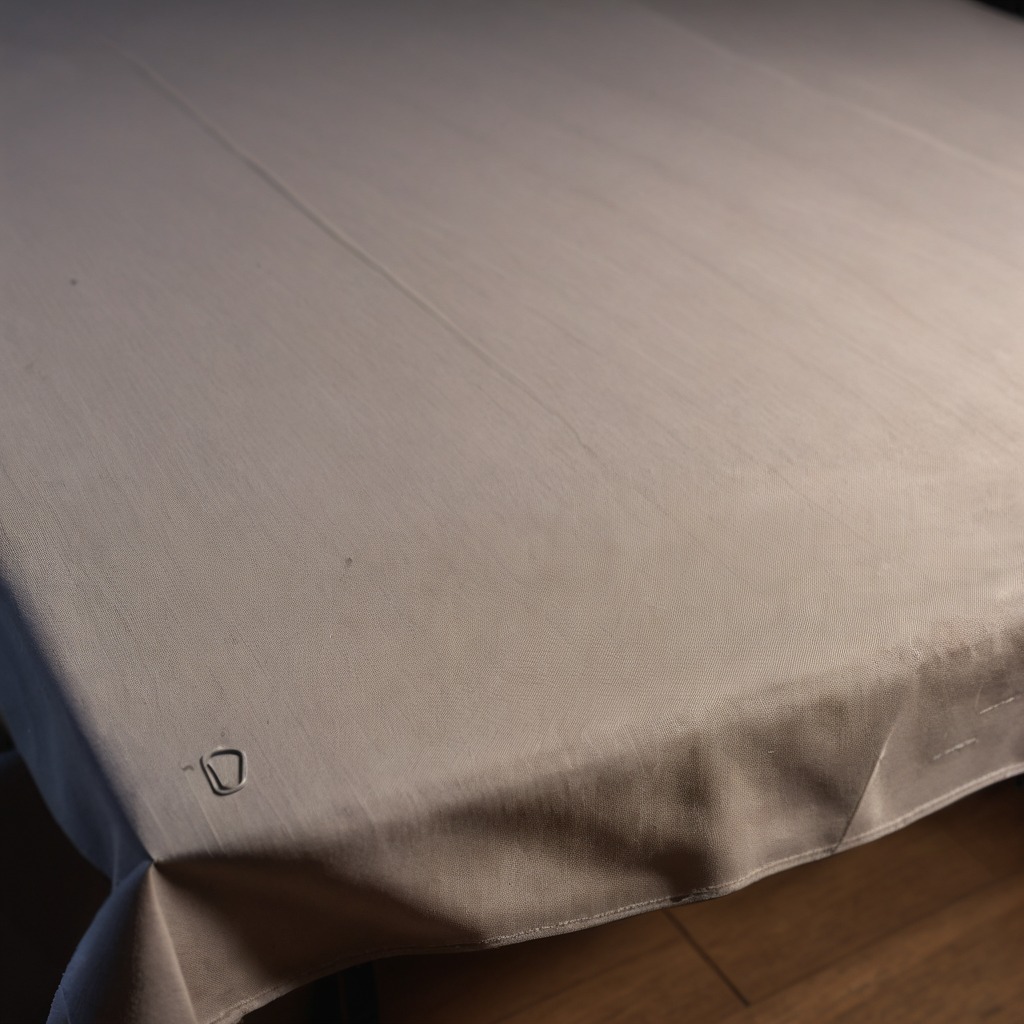
A metal nut is lying on the wooden table.